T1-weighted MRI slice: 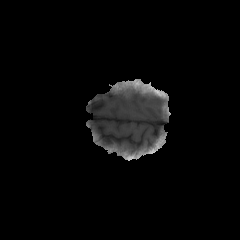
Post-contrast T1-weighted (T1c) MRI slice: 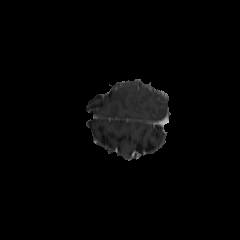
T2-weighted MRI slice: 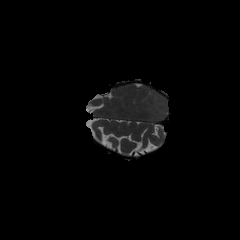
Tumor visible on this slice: yes